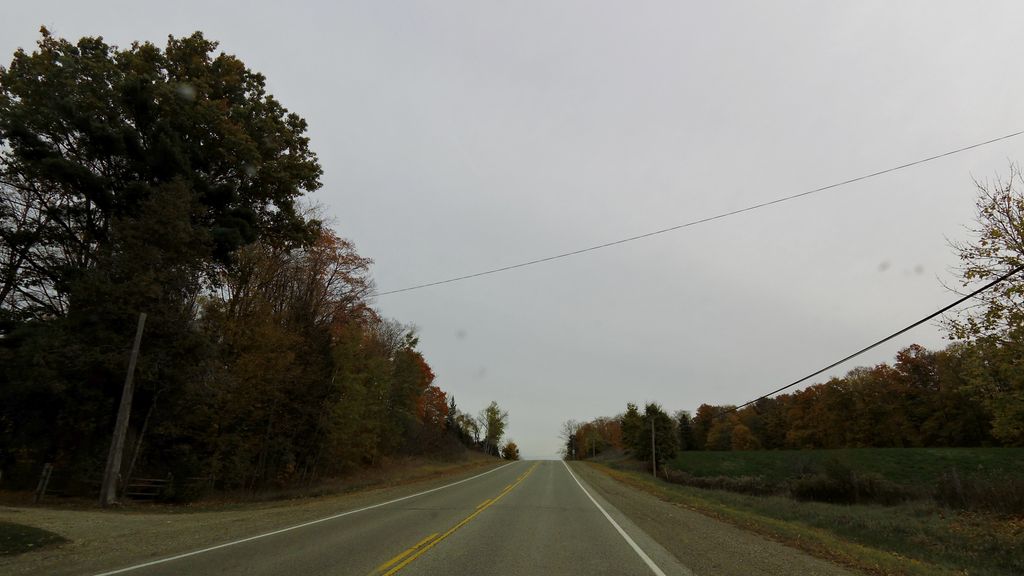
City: kitchener-waterloo